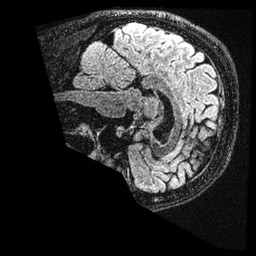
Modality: FLAIR
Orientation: sagittal
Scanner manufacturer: ge
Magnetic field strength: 1.5 T
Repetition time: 5.7 s
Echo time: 0.135 s